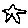
Label: star